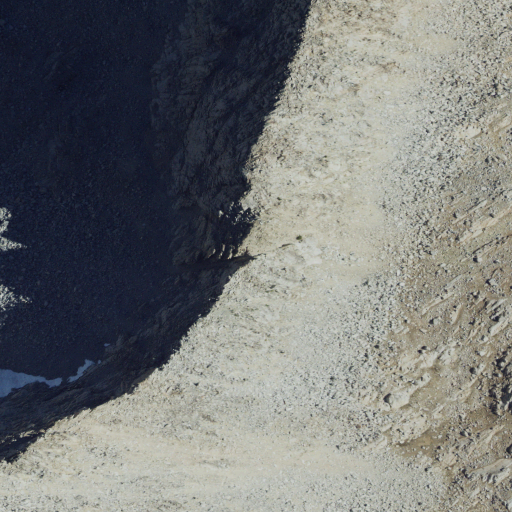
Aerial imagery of gap in California named Millys Foot Pass containing barren land, shrub, evergreen forest, and grassland